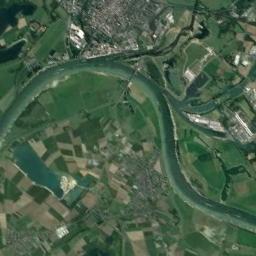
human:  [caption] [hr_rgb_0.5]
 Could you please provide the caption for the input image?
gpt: The river is surrounded by trees .

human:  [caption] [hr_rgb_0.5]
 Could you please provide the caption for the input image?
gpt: The dark green river is flanked by some fields and residential areas .

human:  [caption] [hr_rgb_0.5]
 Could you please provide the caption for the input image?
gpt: The river goes through farmland and houses .

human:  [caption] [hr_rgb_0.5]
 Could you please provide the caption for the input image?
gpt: A curved, Semi-circular, Light green river with tributaries, Lakes next to it, Bustling cities on both sides, And green and tan fields .

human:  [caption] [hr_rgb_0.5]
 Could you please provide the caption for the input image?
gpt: There are many farmlands and buildings near the river .